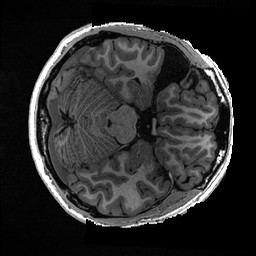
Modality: T1w
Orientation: axial
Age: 26
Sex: male
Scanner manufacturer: ge
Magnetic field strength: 3 T
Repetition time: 0.006952 s
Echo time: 0.00292 s